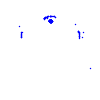
Particle: kaon